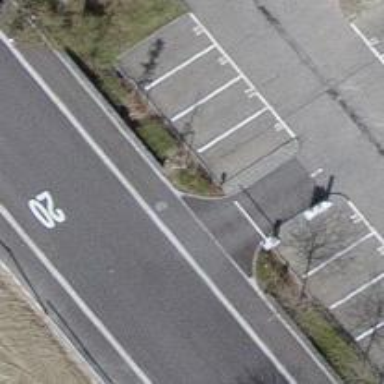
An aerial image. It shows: Lift gate barrier.